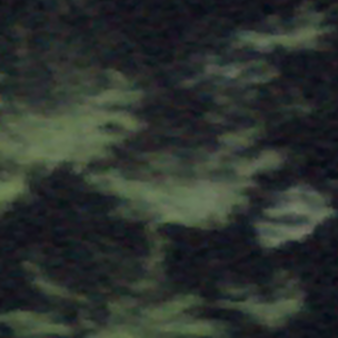
Label: other